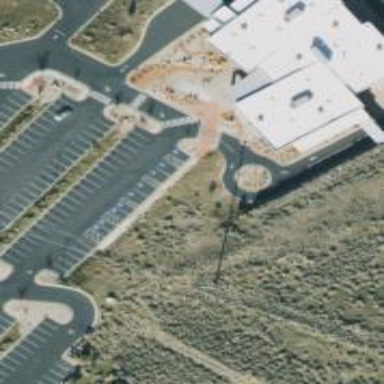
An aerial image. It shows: Government transportation office building.